Question: Hoping this is a simple one!
Can anyone tell me why my layout is being shown in my list view rather than my actual returned data?
For example, if I have 2 names in my database called 'John' I send the name 'John' from my 'EditText' to query the database, the correct number of listview cells is made, but it displays the layout again twice rather than the returned details!
output issue with the duplicate edit text and button in the listview:
I have one person called 'Dave' in my database, so it is showing the correct result number in the list view, i.e '1', but the issue is it should show their name, contact no, email and a comment, NOT the layout again!

search XML:
'''
<?xml version="1.0" encoding="utf-8"?>
<LinearLayout xmlns:android="http://schemas.android.com/apk/res/android"
android:id="@+id/inputSearchName"
android:layout_width="match_parent"
android:layout_height="match_parent"
android:orientation="vertical" >
<TextView
android:id="@+id/txtsearch"
android:layout_width="wrap_content"
android:layout_height="wrap_content"
android:text="Type Name To Search:"
android:textAppearance="?android:attr/textAppearanceMedium" />
<EditText
android:id="@+id/inputName"
android:layout_width="match_parent"
android:layout_height="wrap_content"
android:ems="10" >
<requestFocus />
</EditText>
<Button
android:id="@+id/btnSearchName"
android:layout_width="match_parent"
android:layout_height="wrap_content"
android:text="Search" />
<ListView
android:id="@android:id/list"
android:layout_width="match_parent"
android:layout_height="wrap_content" >
</ListView>
</LinearLayout>
'''
Search code:
'''
search.open();
Cursor cursor = search.searchOnName(searchedName);
startManagingCursor(cursor);
@SuppressWarnings("static-access")
String [] from = new String [] {DBsearchRef.KEY_NAME, DBsearchRef.KEY_TEL, DBsearchRef.KEY_EMAIL, DBsearchRef.KEY_COMMENTS};
int [] to = new int [] {R.id.txtNameList, R.id.txtTelList, R.id.txtEmailList, R.id.txtCommentsList};
@SuppressWarnings("deprecation")
SimpleCursorAdapter cursorAdapter = new SimpleCursorAdapter(this, R.layout.search, cursor, from, to);
searchedListResults.setAdapter(cursorAdapter);
'''
The issue is my 'search' class layout is being shown in the listview....but as the listview is part of this class, i thought this would be the correct reference?
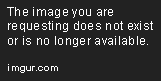
Answer: > Can anyone tell me why my layout is being shown in my list view rather than my actual returned data?
The XML layout you pass to the Adapter, here:
'''
SimpleCursorAdapter cursorAdapter = new SimpleCursorAdapter(this, R.layout.search, cursor, from, to);
'''
Is the layout that will be used in each row. Clearly you do not want to use 'search.xml', simply change 'R.layout.search' to the layout that you want to use.
---
Try this code, it might help you understand the difference:
'''
@SuppressWarnings("deprecation")
SimpleCursorAdapter cursorAdapter = new SimpleCursorAdapter(this,
android.R.layout.simple_list_item_1,
cursor,
new String[] {DBsearchRef.KEY_NAME},
new int[] {android.R.id.text1});
searchedListResults.setAdapter(cursorAdapter);
'''